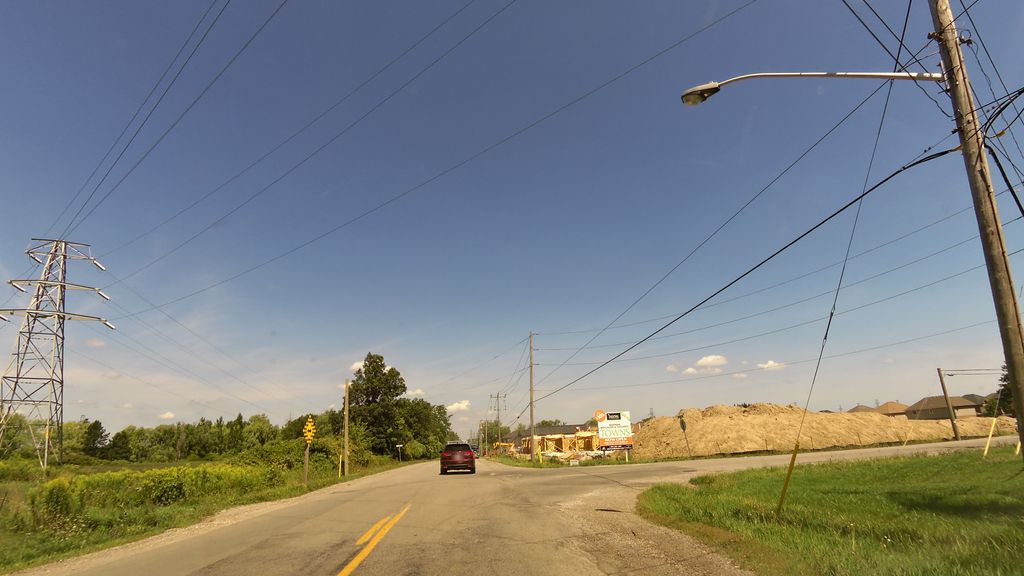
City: hamilton